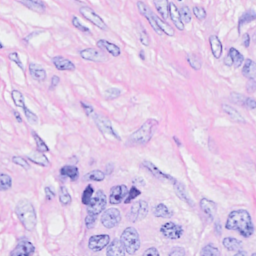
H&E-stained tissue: Breast